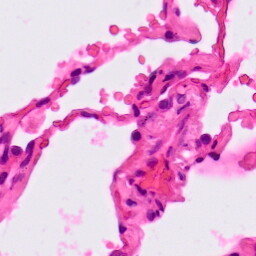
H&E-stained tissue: Lung